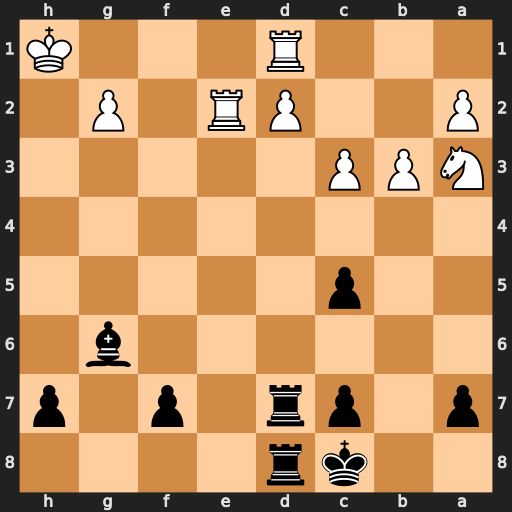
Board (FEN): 2kr4/p1pr1p1p/6b1/2p5/8/NPP5/P2PR1P1/3R3K
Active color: b
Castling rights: -
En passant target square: -
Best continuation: Bh5 Rde1 Bxe2